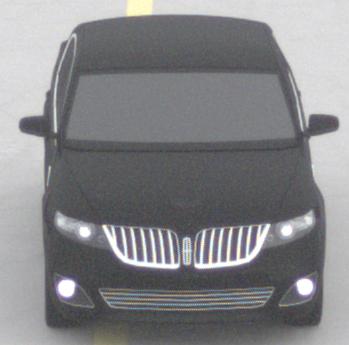
Make: Lincoln
Model: MKS
Detailed model: -
Model produced from: 2008
Model produced until: 2011
Doors: 4
Color: black
Road condition: dry road
Daytime: morning or afternoon
Contrast: low contrast